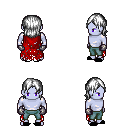
a pixel art fantasy rpg character, male body template, dark elf, purple skin, red tattered cape, teal pants, white long bangs hairstyle, metal gloves, black slippers, four views (front, back, left, right), 2x2 character sprite sheet, small pixel art, hard edges, no anti-aliasing